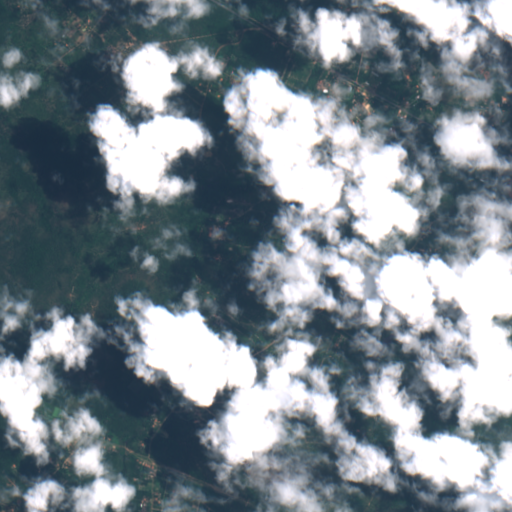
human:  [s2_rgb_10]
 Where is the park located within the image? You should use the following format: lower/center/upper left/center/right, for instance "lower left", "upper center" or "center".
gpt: The park is located in the upper right of the image.
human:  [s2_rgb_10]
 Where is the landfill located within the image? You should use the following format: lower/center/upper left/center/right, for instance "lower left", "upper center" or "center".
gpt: There is no landfill in the image.